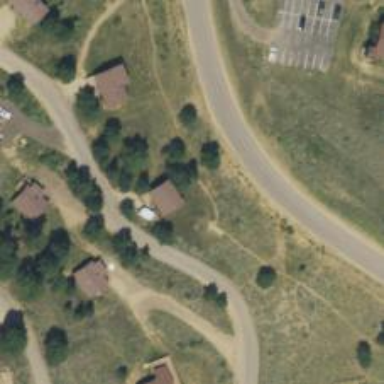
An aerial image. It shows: Disc golf basket.